Question: I'm trying to call this function to check Apple Music subscription status. I have an active subscription and listen to music on my iPhone.
But when I'm running test app on it, 'capability' value is not valid.
It should be 'SKCloudServiceCapability.musicCatalogPlayback', 'SKCloudServiceCapability.addToCloudMusicLibrary', or not set. I can only get 'raw value = 257'.
'''
func appleMusicCheckIfDeviceCanPlayback()
{
let serviceController = SKCloudServiceController()
serviceController.requestCapabilities { (capability:SKCloudServiceCapability, err:Error?) in
switch capability {
case SKCloudServiceCapability.musicCatalogPlayback:
print("The user has an Apple Music subscription and can playback music!")
case SKCloudServiceCapability.addToCloudMusicLibrary:
print("The user has an Apple Music subscription, can playback music AND can add to the Cloud Music Library")
case []:
print("The user doesn't have an Apple Music subscription available. Now would be a good time to prompt them to buy one?")
default: print("Something went wrong")
}
}
}
'''
---

---
What's wrong here?
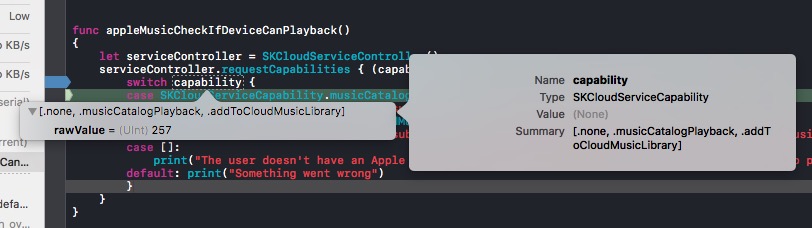
Answer: Finally guys from Apple Forums gave me this link to documentation and I have found the issue.
<URL>
I should use if capability.contains(SKCloudServiceCapability.) instead of switch for capability value.
So this code works pretty fine.
'''
func appleMusicCheckIfDeviceCanPlayback()
{
let serviceController = SKCloudServiceController()
serviceController.requestCapabilities { (capability:SKCloudServiceCapability, err:Error?) in
if capability.contains(SKCloudServiceCapability.musicCatalogPlayback) {
print("The user has an Apple Music subscription and can playback music!")
} else if capability.contains(SKCloudServiceCapability.addToCloudMusicLibrary) {
print("The user has an Apple Music subscription, can playback music AND can add to the Cloud Music Library")
} else {
print("The user doesn't have an Apple Music subscription available. Now would be a good time to prompt them to buy one?")
}
}
}
'''